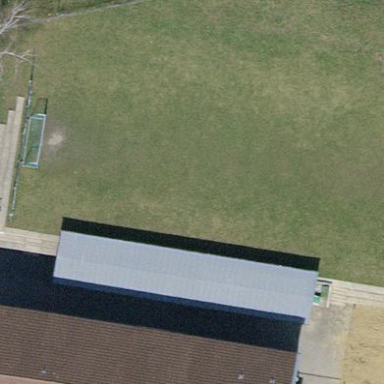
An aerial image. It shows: Soccer pitch with grass surface for leisure land.